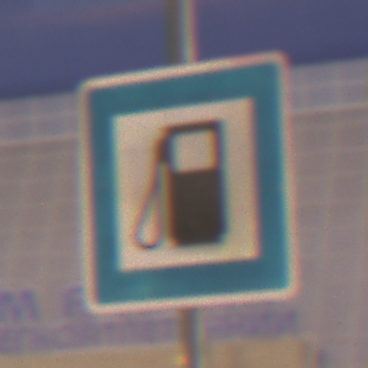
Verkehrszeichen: Tankstelle
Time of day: Night
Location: Outdoor (Urban)
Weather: Overcast
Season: Winter
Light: Artificial